Interaction volume radius: 10 \u00c5
Interaction volume height: 30 \u00c5
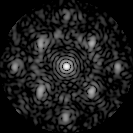
Disorder parameter: 0.4807